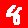
Digit: 8